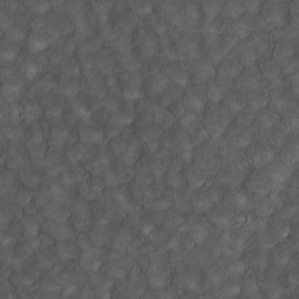
Label: non_frost